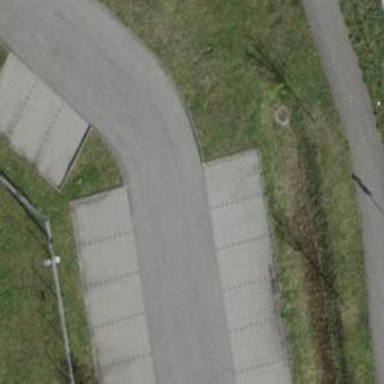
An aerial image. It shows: Road serving as parking aisle.